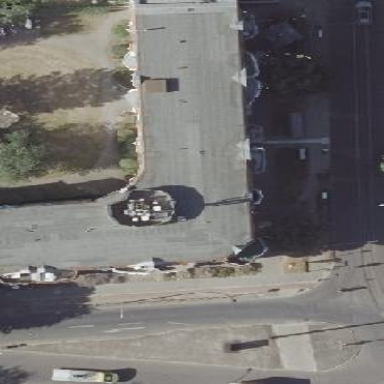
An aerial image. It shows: Building consisting of apartments with double saltbox roof shape.